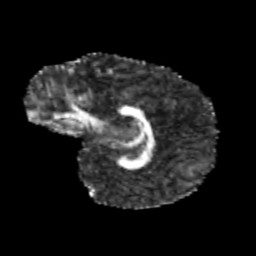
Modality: FA
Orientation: sagittal
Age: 9
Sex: female
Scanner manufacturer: siemens
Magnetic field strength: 3 T
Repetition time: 3.8 s
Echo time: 0.07 s